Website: bh-photo
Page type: address-validator
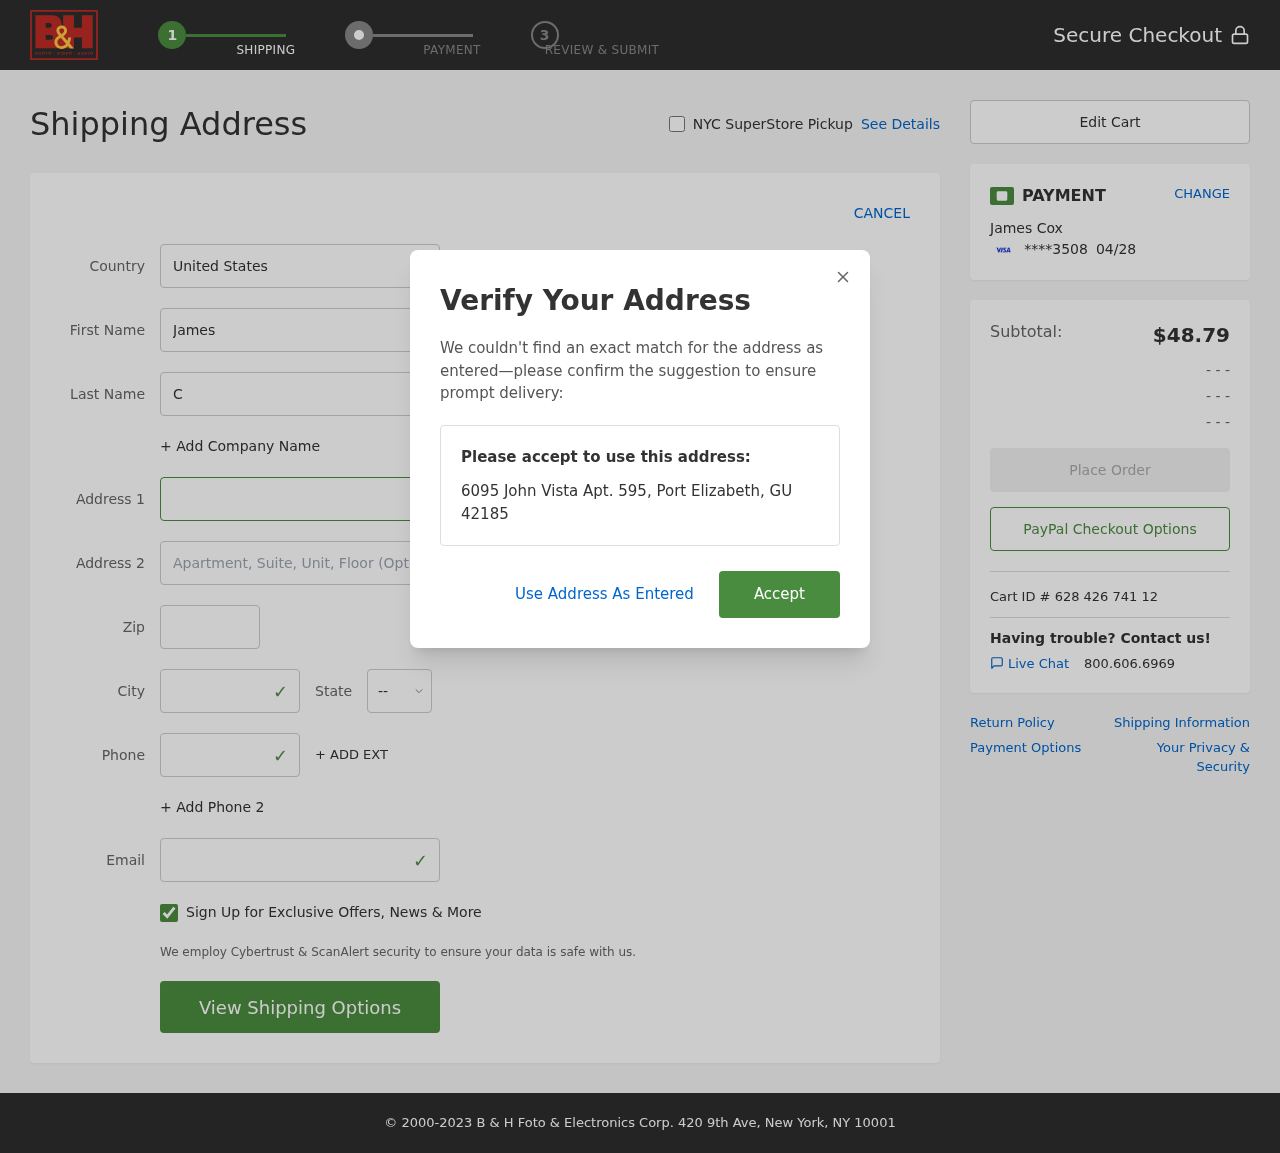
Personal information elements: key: PII_CARD_EXPIRY
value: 04/28
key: PII_CARD_LAST4
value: ****3508
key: PII_CITY
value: Port Elizabeth
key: PII_COUNTRY
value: United States
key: PII_EMAIL
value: james_cox@yahoo.com
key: PII_FIRSTNAME
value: James
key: PII_FULLNAME
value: James Cox
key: PII_LASTNAME
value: Cox
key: PII_PHONE
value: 8808590824
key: PII_POSTCODE
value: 42185
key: PII_STATE_ABBR
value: GU
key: PII_STREET
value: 6095 John Vista Apt. 595
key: PII_STREET2
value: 41494 Marcus Roads
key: PII_CITY_STATE_ZIP
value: Port Elizabeth, GU 42185
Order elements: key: ORDER_SUBTOTAL
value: $48.79
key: ORDER_ID
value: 628 426 741 12